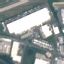
Land use / land cover class: Industrial